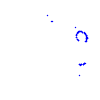
Particle: proton